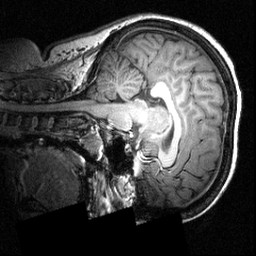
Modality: T1w
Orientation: sagittal
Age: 20
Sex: female
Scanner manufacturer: siemens
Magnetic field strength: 3.951 T
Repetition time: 1.5 s
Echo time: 0.00335 s